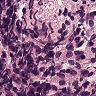
Metastatic tissue present: no